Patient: sex M, age 31
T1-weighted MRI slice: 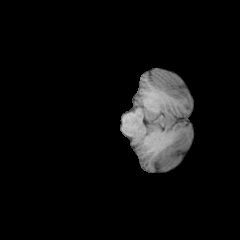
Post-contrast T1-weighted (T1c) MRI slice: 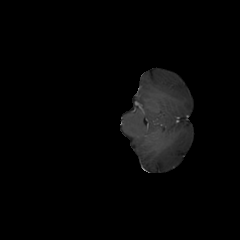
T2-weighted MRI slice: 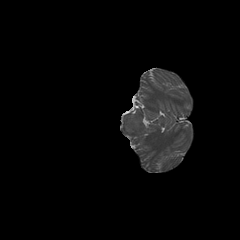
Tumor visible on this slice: no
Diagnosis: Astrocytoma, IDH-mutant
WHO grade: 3